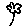
Label: flower